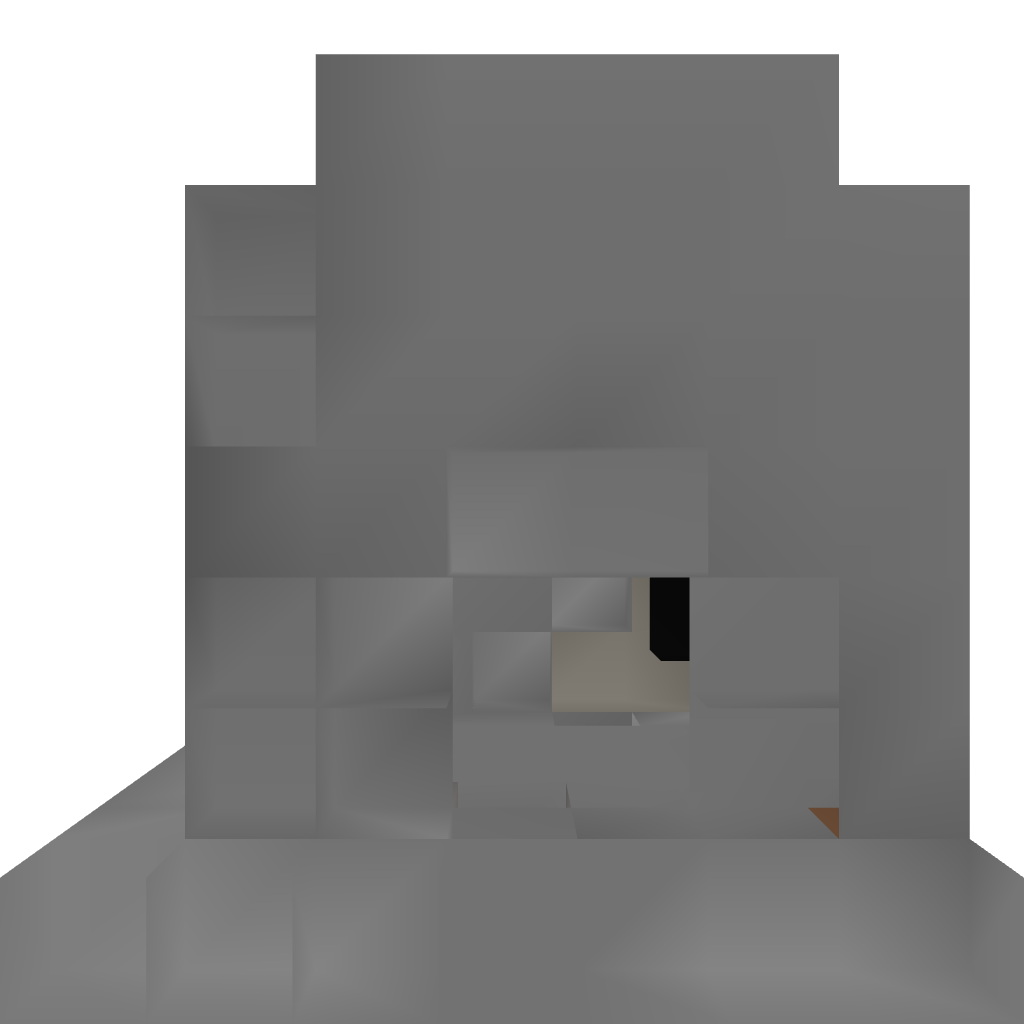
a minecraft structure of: Redstone Mine Bomb(BreakDiamonds)